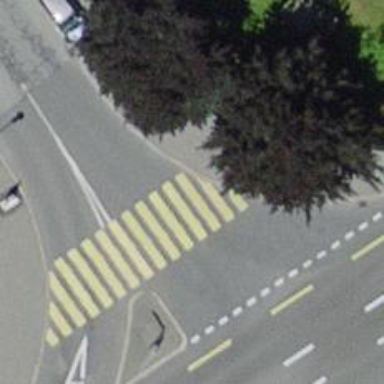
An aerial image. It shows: Asphalt footway with unmarked crossing and traffic calming table.